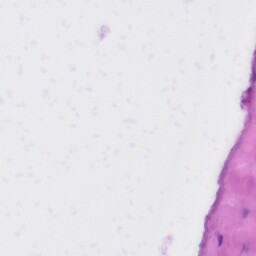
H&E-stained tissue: Liver